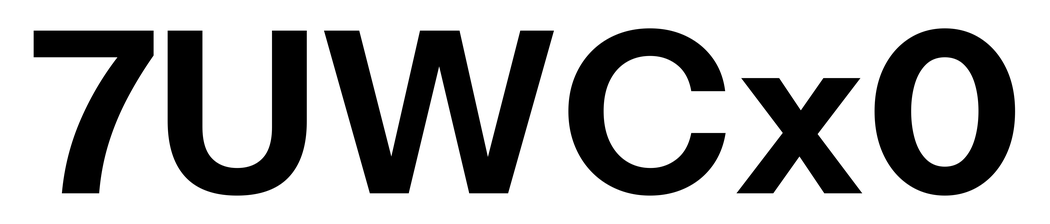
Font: InstrumentSans_Bold